Question: I have a form that i want to add comments to a company. but i only want the New form fields to show not the previous one to edit..
I just want the New Empty field... not all the previous comments...
Controller:
'''
def show
@company_profile = CompanyProfile.find(params[:id])
1.times do
@company_profile.company_notes.build
@company_profile.dispatchers.build
end
respond_to do |format|
format.html # show.html.erb
format.json { render json: @company_profile }
end
end
'''
View:
'''
<%= form_for @company_profile, :html => { :class => 'sky-form boxed comments' } do |f| %>
<fieldset>
<%= f.fields_for :company_notes do |builder| %>
<div class="row">
<div class="col col-md-12">
<section>
<label class="input">
<%= builder.text_field :notes, :placeholder => "Comment" %>
<b class="tooltip tooltip-bottom-right">Enter Comments</b>
</label>
</section>
</div>
</div>
<% end %>
</fieldset>
<% end %>
'''
I just want the new empty field not the 2 others

Exact code that fixed for me so you dont have extra rows or divs
'''
<%= form_for @company_profile, :html => { :class => 'sky-form boxed comments' } do |f| %>
<fieldset>
<%= f.fields_for :company_notes do |builder| %>
<% if builder.object.new_record? %>
<div class="row">
<div class="col col-md-12">
<section>
<label class="input">
<%= builder.text_field :notes, :placeholder => "Comment" %>
<b class="tooltip tooltip-bottom-right">Enter Comments</b>
</label>
</section>
</div>
</div>
<% end %>
<% end %>
</fieldset>
<% end %>
'''
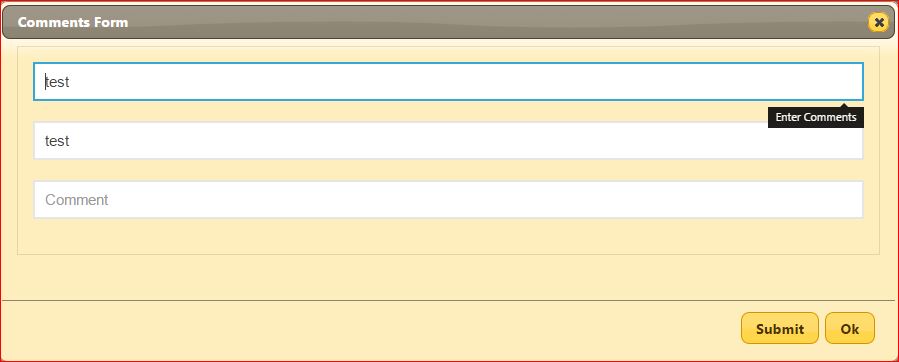
Answer: The below code would work for you
'''
<% if builder.object.new_record? %>
<%= builder.text_field :notes, :placeholder => "Comment" %>
<% end %>
'''